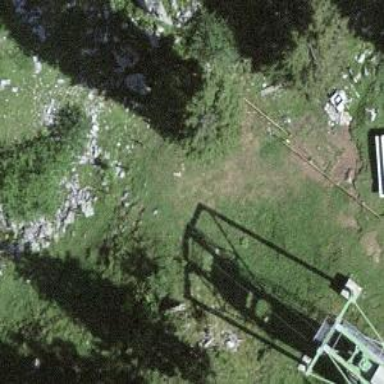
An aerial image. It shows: Bench.